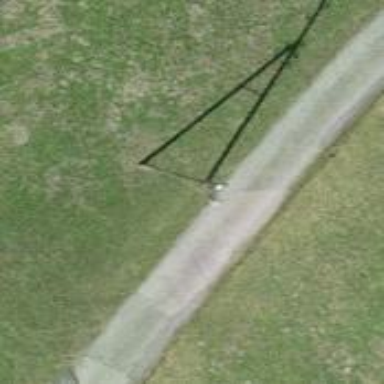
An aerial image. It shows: Guyed pole used for power distribution.